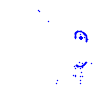
Particle: proton